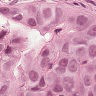
Metastatic tissue present: yes